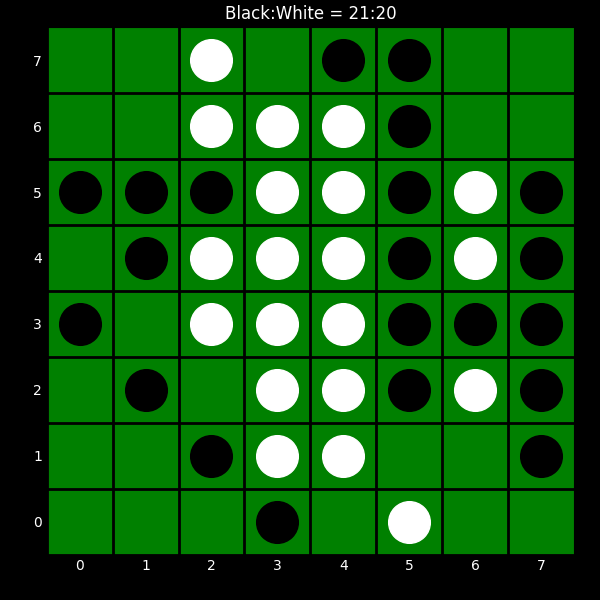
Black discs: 21
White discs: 20